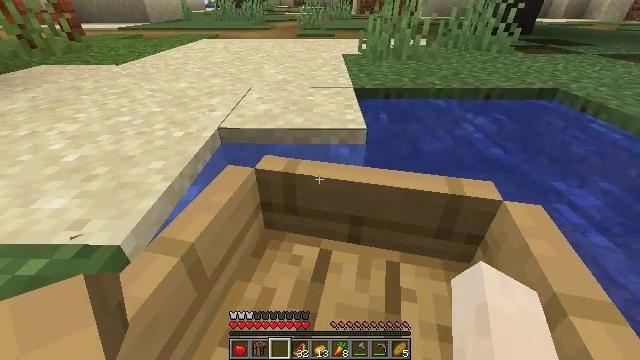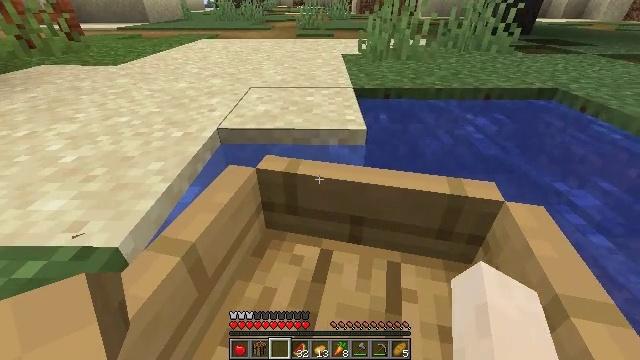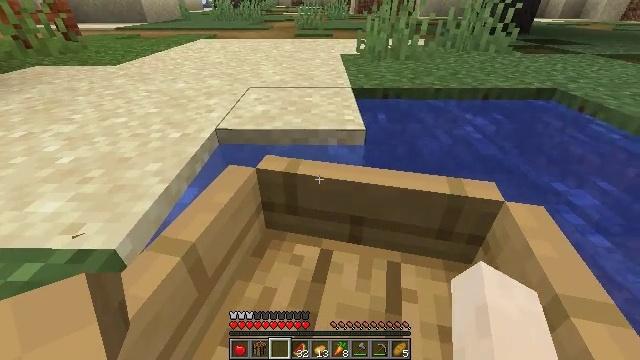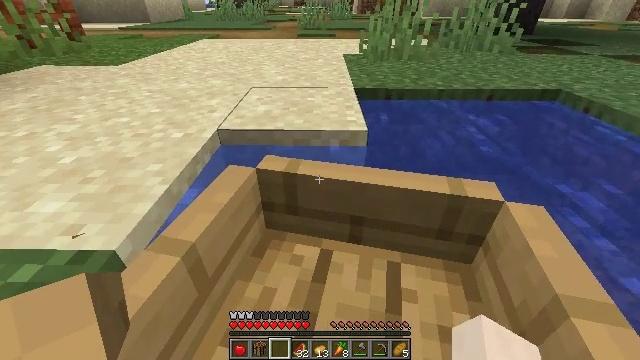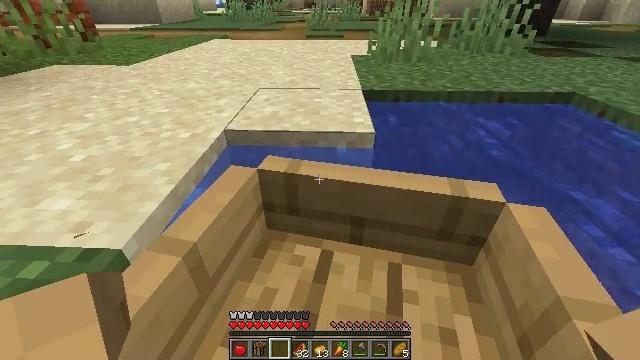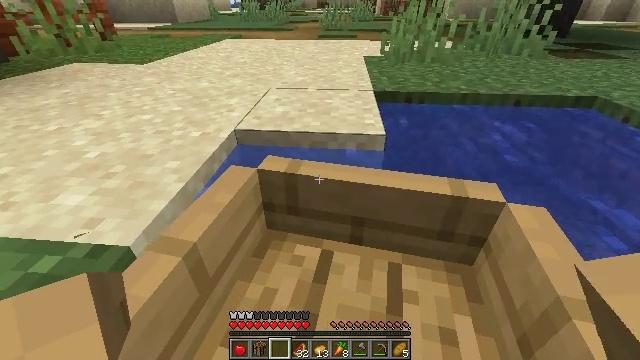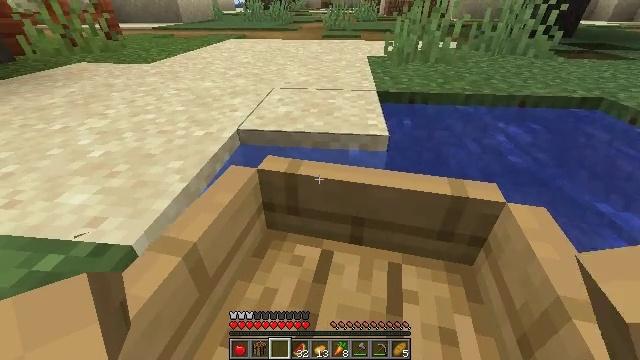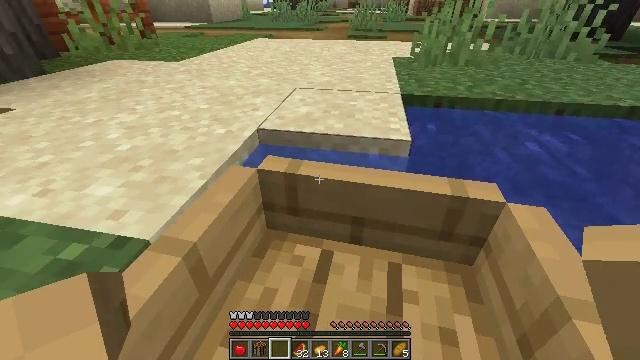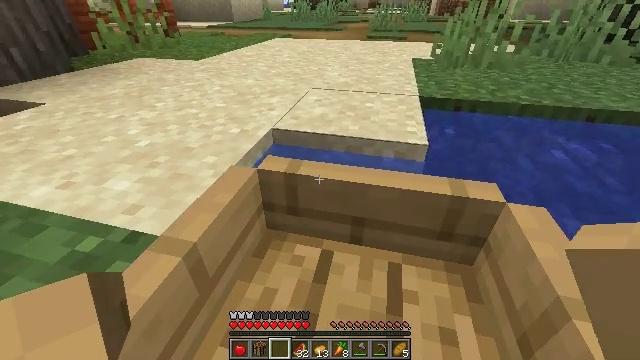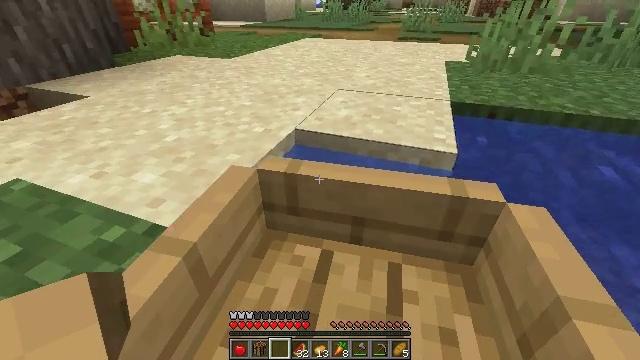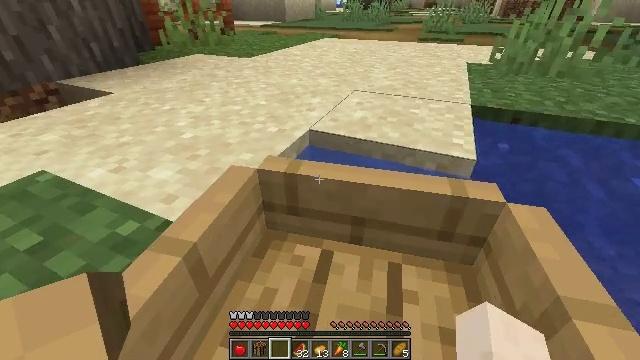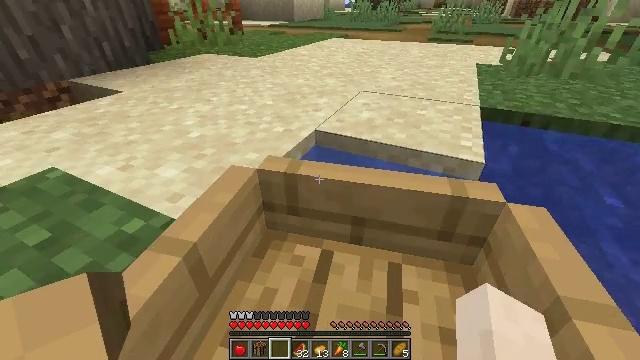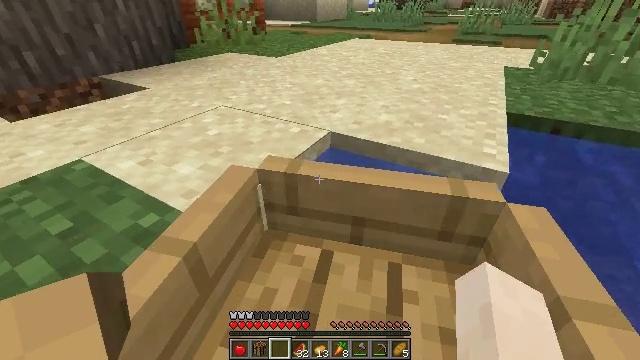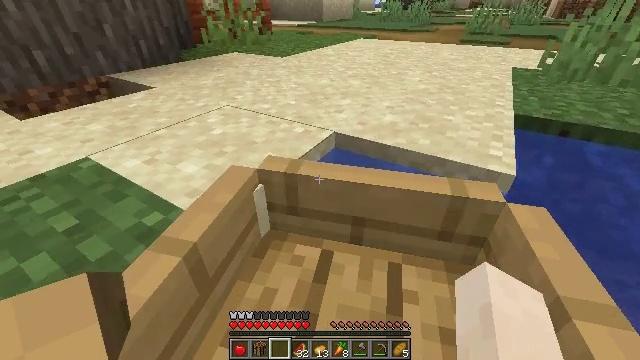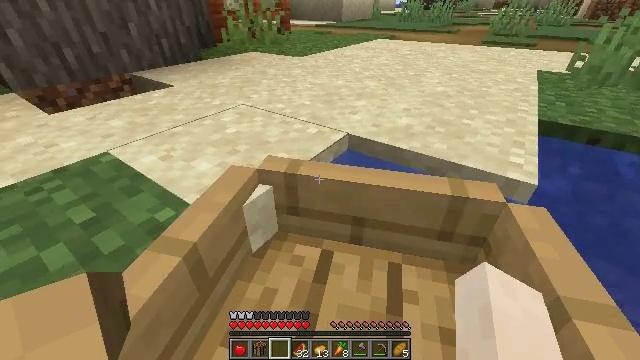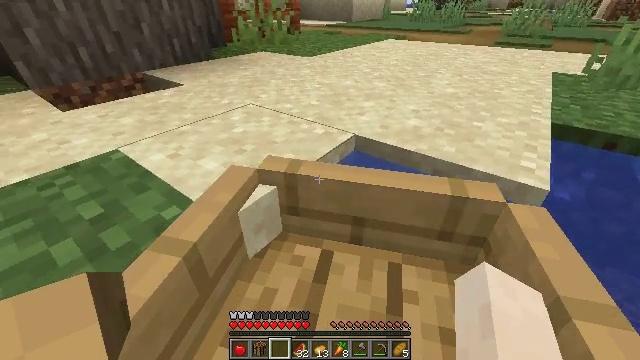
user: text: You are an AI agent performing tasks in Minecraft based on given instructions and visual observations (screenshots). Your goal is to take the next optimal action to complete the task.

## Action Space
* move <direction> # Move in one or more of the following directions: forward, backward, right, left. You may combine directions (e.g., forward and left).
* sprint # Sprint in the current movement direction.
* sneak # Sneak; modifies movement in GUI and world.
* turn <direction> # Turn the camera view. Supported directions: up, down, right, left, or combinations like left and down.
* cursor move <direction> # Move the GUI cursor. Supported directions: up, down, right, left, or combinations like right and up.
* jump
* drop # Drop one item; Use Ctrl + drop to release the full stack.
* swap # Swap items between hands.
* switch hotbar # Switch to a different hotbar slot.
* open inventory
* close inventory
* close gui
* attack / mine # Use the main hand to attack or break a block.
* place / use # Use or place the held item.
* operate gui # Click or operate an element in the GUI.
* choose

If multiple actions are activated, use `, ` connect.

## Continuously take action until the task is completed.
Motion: motion action
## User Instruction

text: Gather the acacia fence.
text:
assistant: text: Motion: no_op
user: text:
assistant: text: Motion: move left
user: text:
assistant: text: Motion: move left
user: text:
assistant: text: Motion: move left
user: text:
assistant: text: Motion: move left
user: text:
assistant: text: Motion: move left
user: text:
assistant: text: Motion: move left
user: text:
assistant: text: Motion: no_op
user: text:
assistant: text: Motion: no_op
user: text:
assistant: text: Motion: no_op
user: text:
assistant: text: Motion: no_op
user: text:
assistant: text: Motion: no_op
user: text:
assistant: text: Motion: no_op
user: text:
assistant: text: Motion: no_op
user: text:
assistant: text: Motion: no_op
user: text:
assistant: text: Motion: close inventory
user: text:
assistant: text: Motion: close inventory
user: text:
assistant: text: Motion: close inventory
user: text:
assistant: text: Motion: open gui
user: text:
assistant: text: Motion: no_op
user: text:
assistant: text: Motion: cursor move right
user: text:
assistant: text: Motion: cursor move right and down
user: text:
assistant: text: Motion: no_op
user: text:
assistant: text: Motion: no_op
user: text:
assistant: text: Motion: no_op
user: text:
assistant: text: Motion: no_op
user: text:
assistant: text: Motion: close gui
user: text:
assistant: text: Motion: open inventory
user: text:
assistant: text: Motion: no_op
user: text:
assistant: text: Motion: no_op